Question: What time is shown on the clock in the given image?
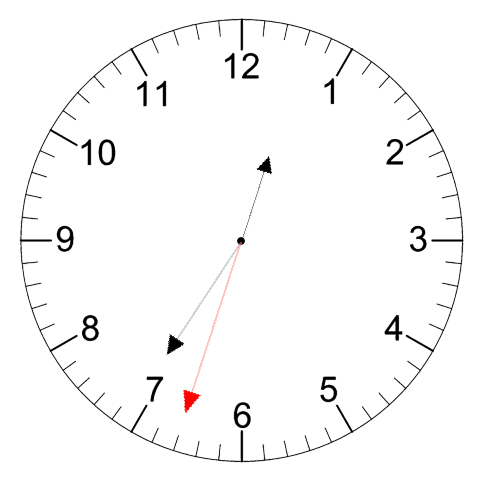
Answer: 12:35:33